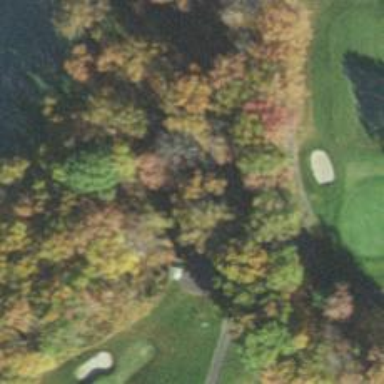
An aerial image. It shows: Path for both roads and golfers.